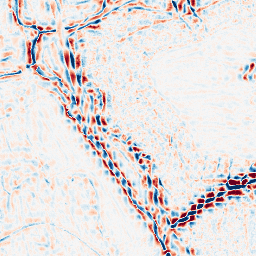
Category: wavelet
Decomposition family: wavelet_dwt
Decomposition parameters: wavelet: coif2
level: 3
Upsampling method: quartic
Upsampling parameters: scale: 4
Upsampling scale: 4